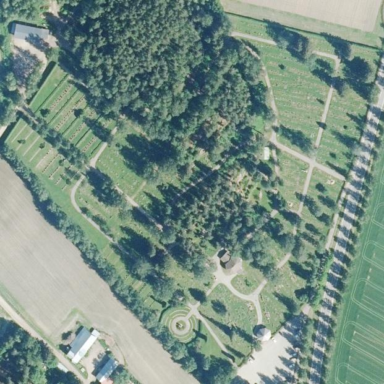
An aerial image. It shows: Cemetery.